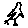
Label: bird